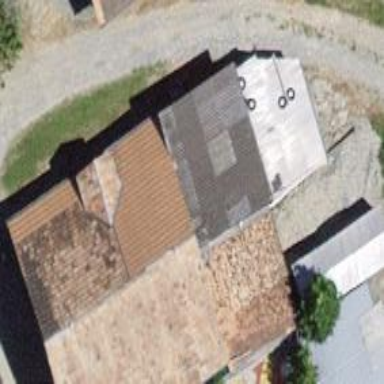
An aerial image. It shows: Rural barn.